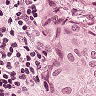
Metastatic tissue present: yes